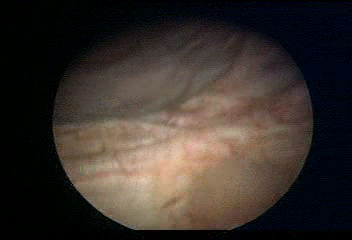
Modality: WLC
Class: Normal mucosa
Bladder cancer association: No